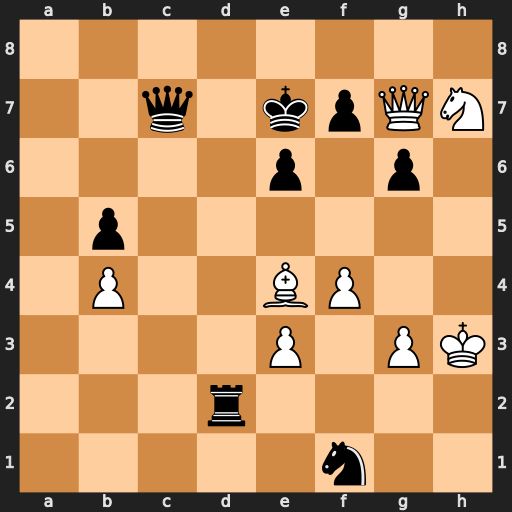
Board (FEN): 8/2q1kpQN/4p1p1/1p6/1P2BP2/4P1PK/3r4/5n2
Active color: w
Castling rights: -
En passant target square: -
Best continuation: Qf8+ Kd7 Nf6#